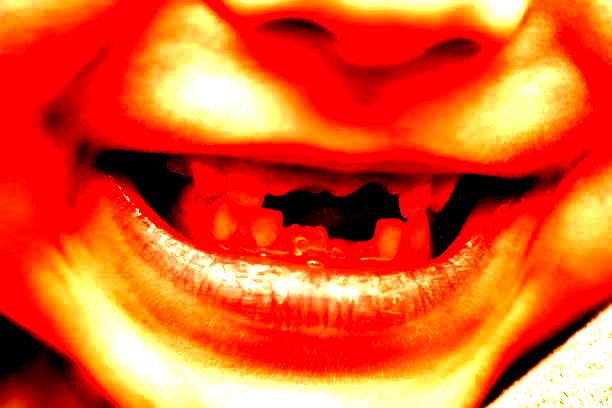
Condition: hypodontia